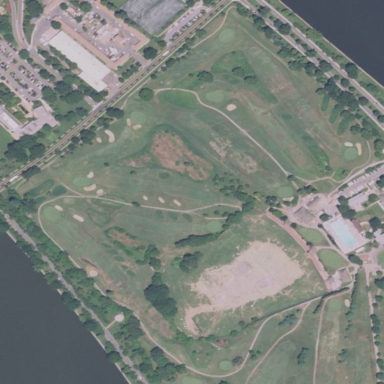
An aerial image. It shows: Golf course surrounded by greenery.